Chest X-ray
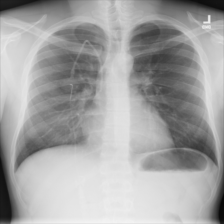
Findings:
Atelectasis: negative
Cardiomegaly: negative
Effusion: negative
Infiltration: negative
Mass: negative
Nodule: negative
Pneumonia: negative
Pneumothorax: negative
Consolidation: negative
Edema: negative
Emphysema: negative
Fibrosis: negative
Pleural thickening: negative
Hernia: negative